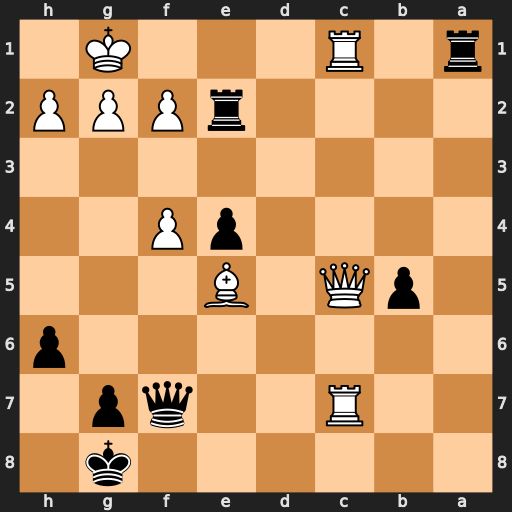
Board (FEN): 6k1/2R2qp1/7p/1pQ1B3/4pP2/8/4rPPP/r1R3K1
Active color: b
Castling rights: -
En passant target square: -
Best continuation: Re1+ Rxe1 Rxe1#